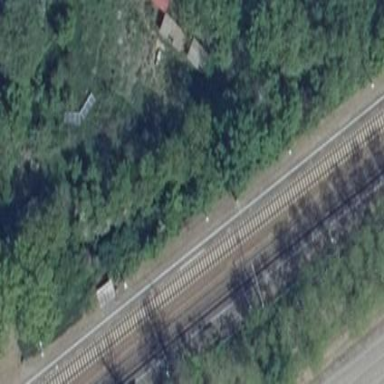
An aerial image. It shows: Platform for public transport and railway.